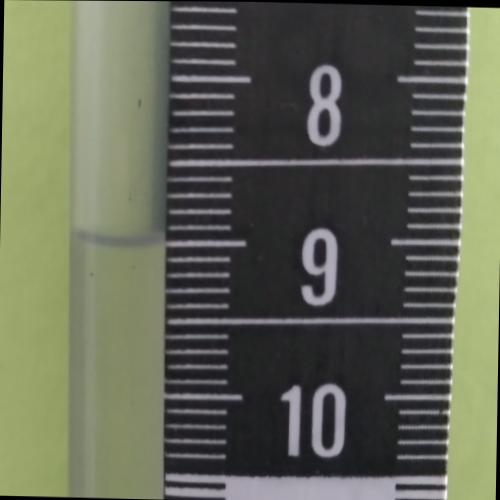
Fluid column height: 9.0 cm